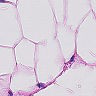
Metastatic tissue present: no